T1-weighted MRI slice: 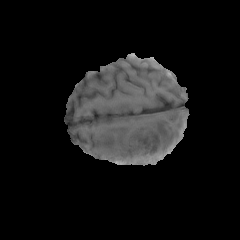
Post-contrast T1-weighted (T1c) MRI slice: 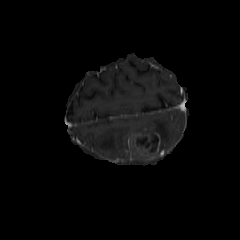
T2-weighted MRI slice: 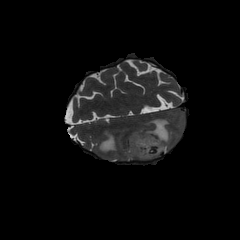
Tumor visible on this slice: yes